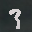
Label: 3